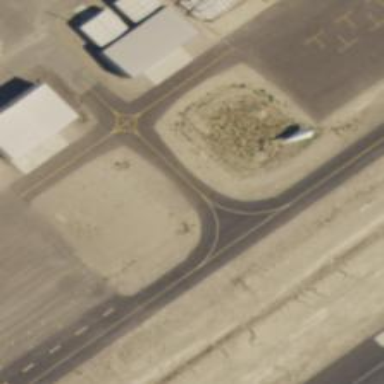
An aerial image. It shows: Image of taxiway at airport.